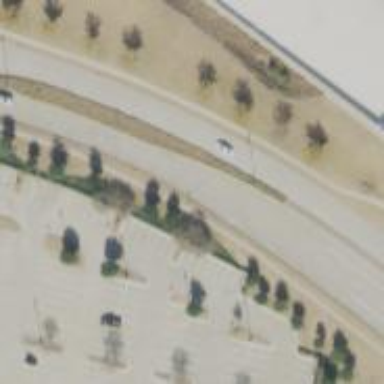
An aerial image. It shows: Tertiary road with separate sidewalk.